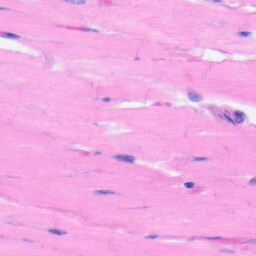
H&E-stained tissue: Heart